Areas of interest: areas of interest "Yanlong Street Longde Cemetery"
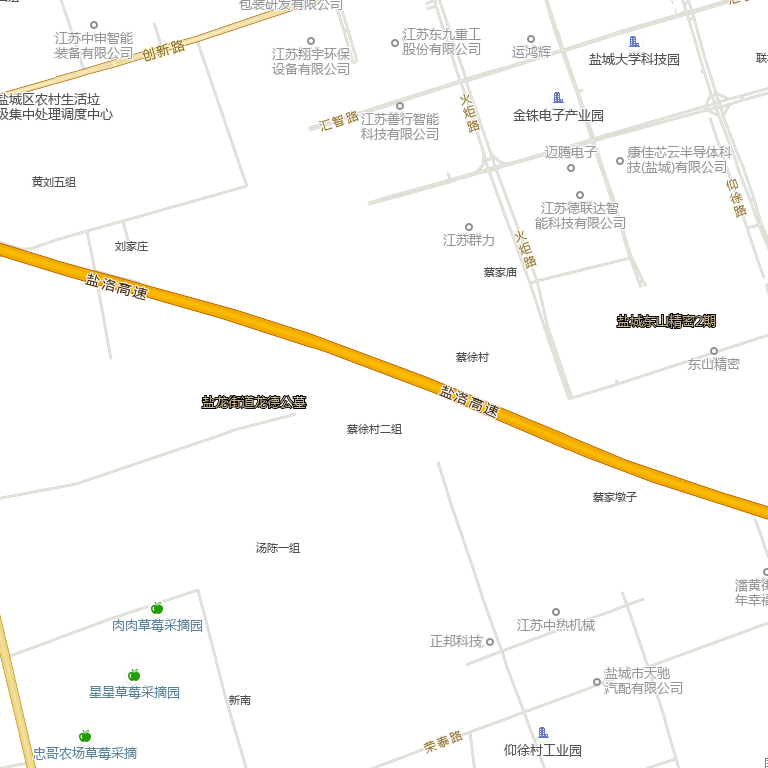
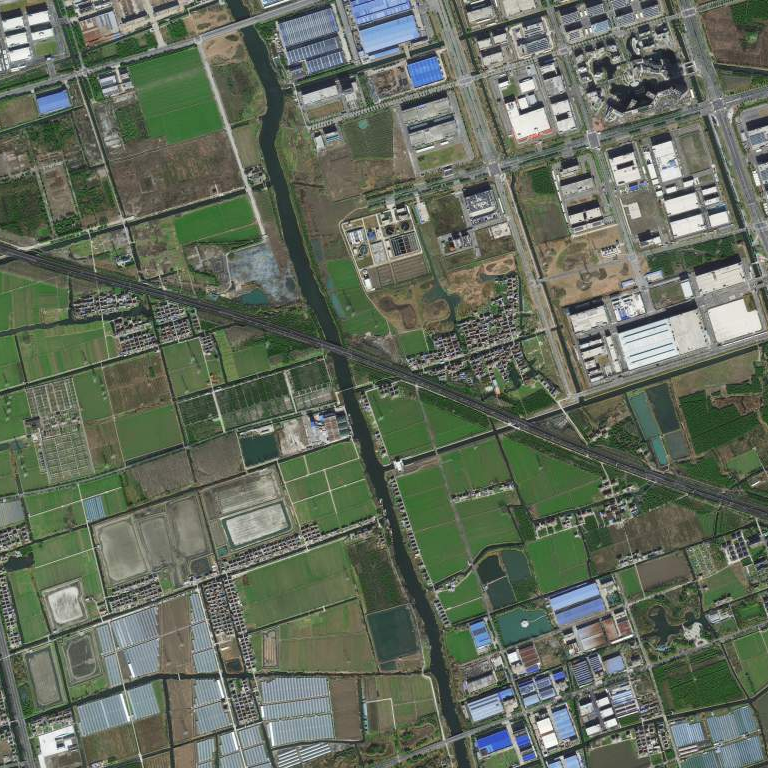